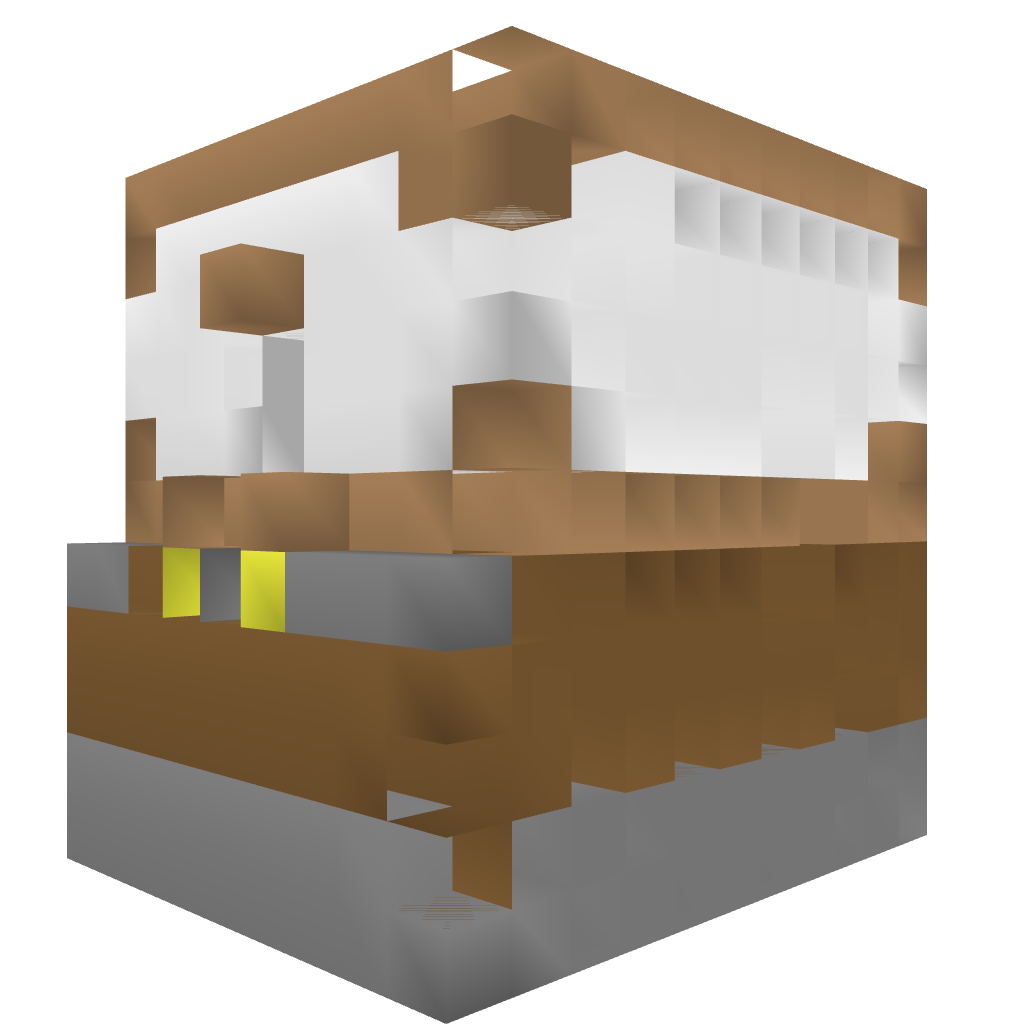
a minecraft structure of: AFK Pool bad low quality